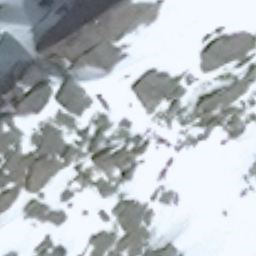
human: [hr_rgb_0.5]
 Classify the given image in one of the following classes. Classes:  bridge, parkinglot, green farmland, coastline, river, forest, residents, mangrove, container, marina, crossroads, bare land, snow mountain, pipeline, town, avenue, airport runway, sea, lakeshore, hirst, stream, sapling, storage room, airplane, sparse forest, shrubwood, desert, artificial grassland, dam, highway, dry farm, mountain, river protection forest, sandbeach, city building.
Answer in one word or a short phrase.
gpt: snow mountain